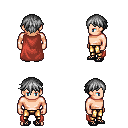
a pixel art fantasy rpg character, male body template, human, light skin, maroon cape, gold greaves, gray short bangs hairstyle, ghillies, four views (front, back, left, right), 2x2 character sprite sheet, small pixel art, hard edges, no anti-aliasing